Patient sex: M
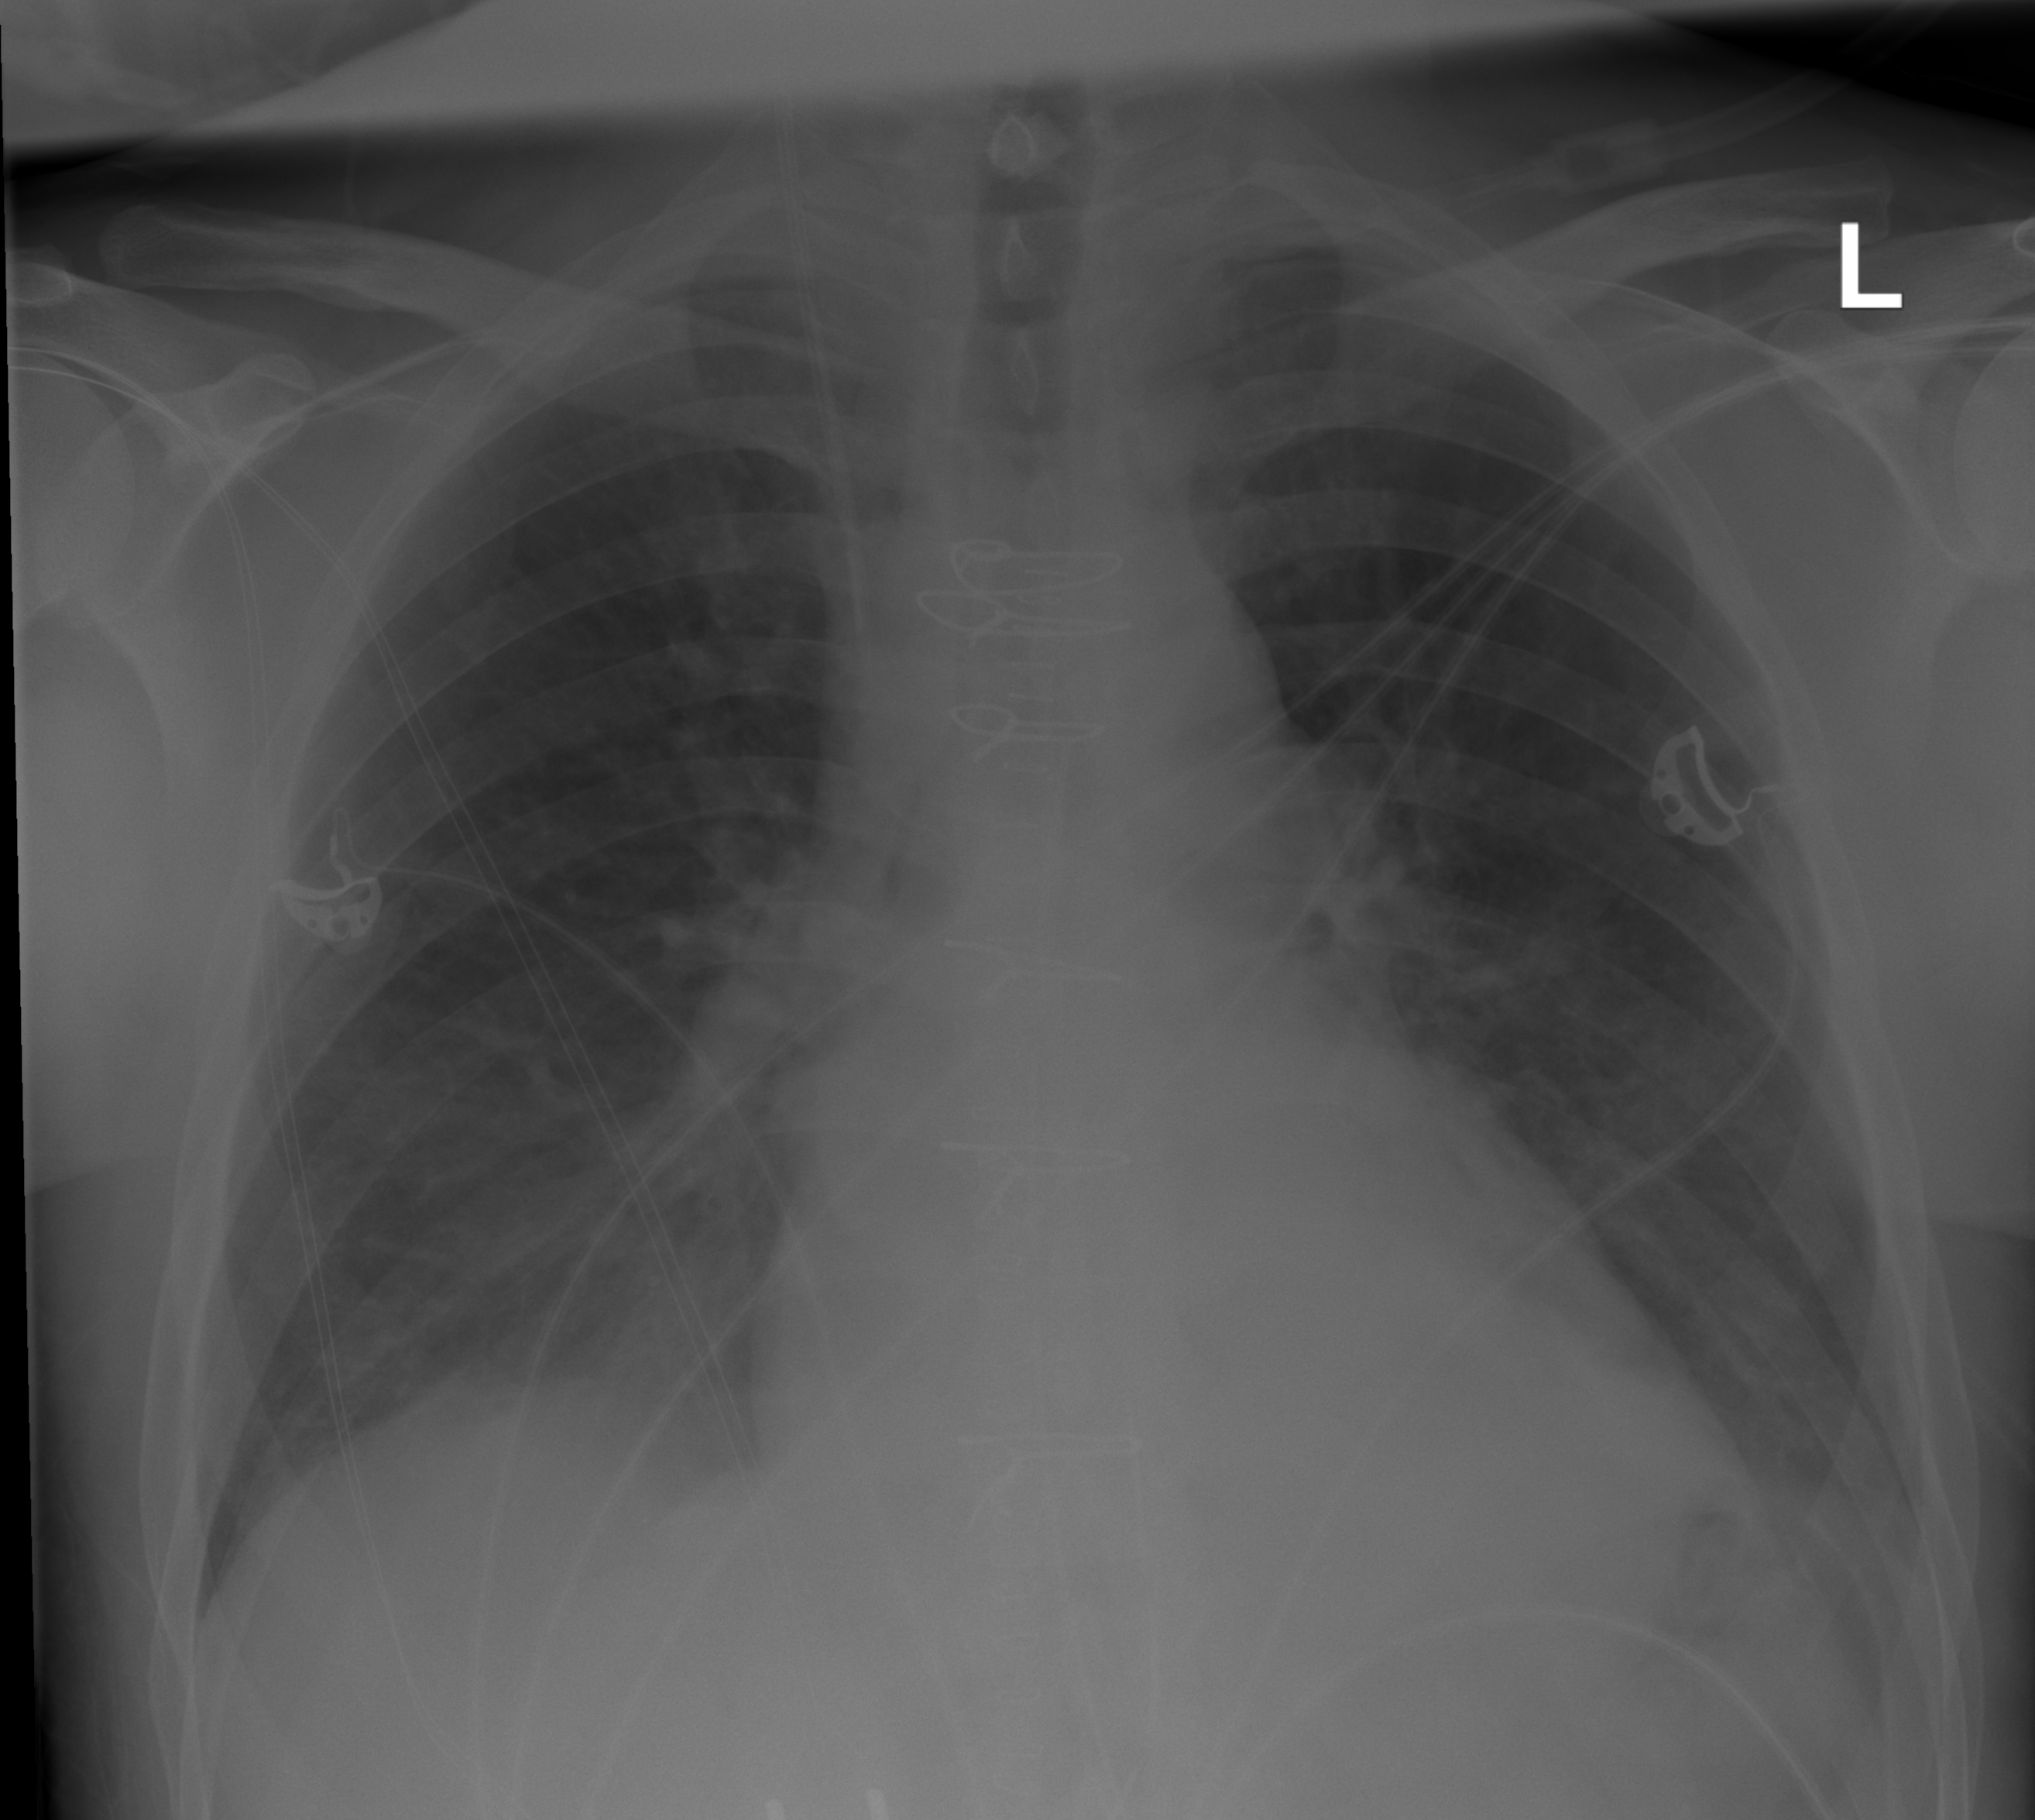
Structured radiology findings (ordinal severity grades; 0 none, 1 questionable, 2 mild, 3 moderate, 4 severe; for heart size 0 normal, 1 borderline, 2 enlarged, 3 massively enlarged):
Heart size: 1
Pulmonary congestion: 1
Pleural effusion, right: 0
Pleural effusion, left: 0
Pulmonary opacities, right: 0
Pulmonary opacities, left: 0
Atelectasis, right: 0
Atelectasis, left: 0